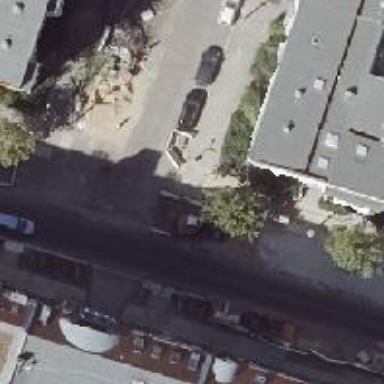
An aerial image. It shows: Residential road with asphalt surface and sidewalks on both sides. There is kerb extension for parking on both sides of the road.